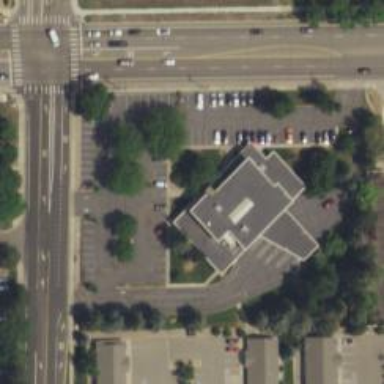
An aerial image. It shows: Bank building.